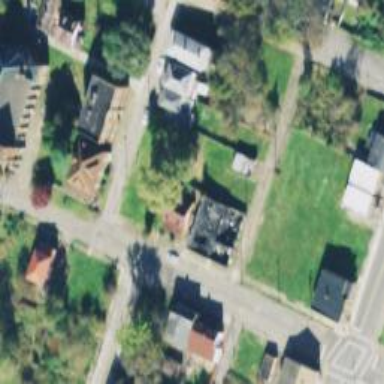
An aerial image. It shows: Neighborhood.